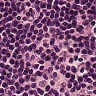
Metastatic tissue present: no